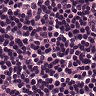
Metastatic tissue present: no